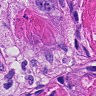
Metastatic tissue present: yes